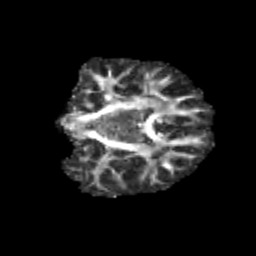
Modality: FA
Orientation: coronal
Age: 11
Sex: female
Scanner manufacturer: siemens
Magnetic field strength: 3 T
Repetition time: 3.8 s
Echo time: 0.07 s